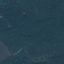
Land use / land cover: Forest